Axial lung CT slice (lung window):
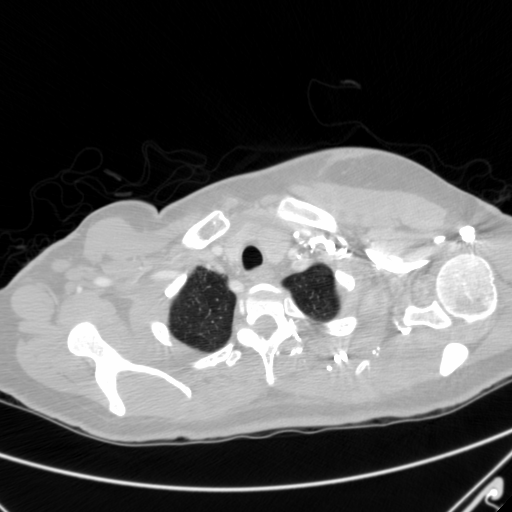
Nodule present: no